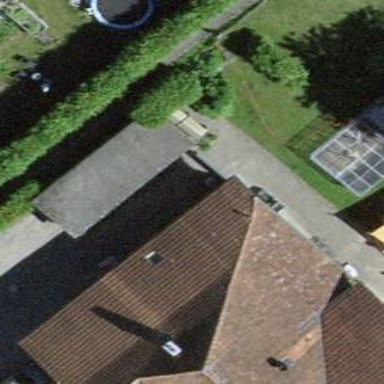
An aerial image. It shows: Garage building.